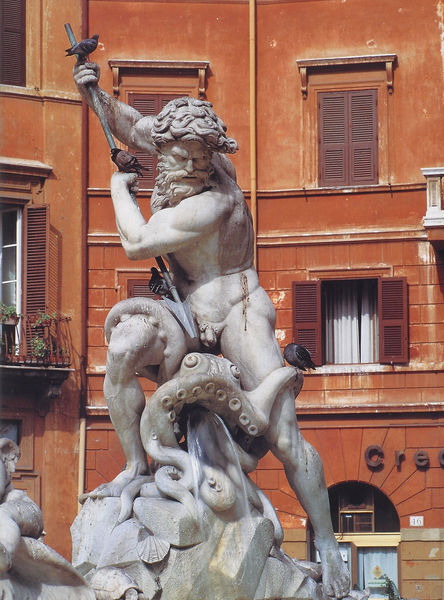
Titel: Fontana del Nettuno
Künstler: Giancomo della Porta
Standort: Rom, Piazza Navona (EU - I - Latium)
Schlagwörter: akt, felsen, gott, kampf, kämpfer, mann, nackt, wasser, bewegung, fenster, marmor, haus, rot, alt, bart, stein, steine, figur, brunnen, skulptur, balkon, fassade, italien, stab, fischer, lanze, geschlecht, fensterladen, regenrinne, tauben, dynamik, schlange, mythos, schlangen, muschel, speer, wasserspeier, drache, zepter, szepter, dachrinne, mamor, oktopus, tentakel, tintenfisch, skultptur, statur, aktion, meereswesen, poseidon, griehenland, kampof, credit, herakl, oktupus